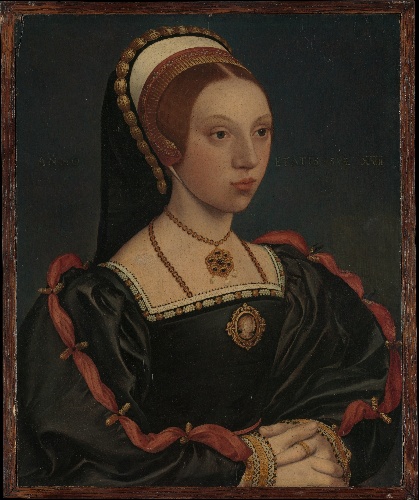
Title: Portrait of a Young Woman
Artist: Hans Holbein the Younger
Artist bio: German, Augsburg 1497/98–1543 London
Date: ca. 1540–45
Object type: Painting
Classification: Paintings
Medium: Oil and gold on oak
Dimensions: 11 1/8 x 9 1/8 in. (28.3 x 23.2 cm)
Department: European Paintings
Credit line: The Jules Bache Collection, 1949
Accession year: 1949
Repository: Metropolitan Museum of Art, New York, NY
Tags: Portraits|Women